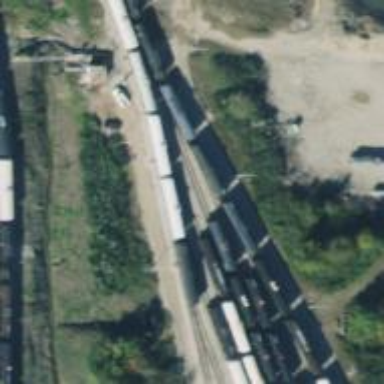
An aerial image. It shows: Railway yard.